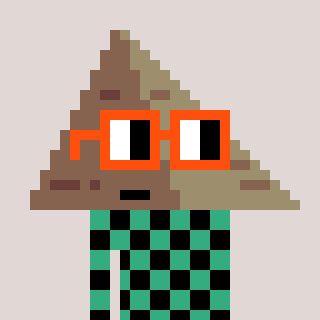
a pixel art character with square orange glasses, a pyramid-shaped head and a teal-colored body on a warm background